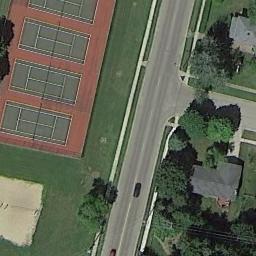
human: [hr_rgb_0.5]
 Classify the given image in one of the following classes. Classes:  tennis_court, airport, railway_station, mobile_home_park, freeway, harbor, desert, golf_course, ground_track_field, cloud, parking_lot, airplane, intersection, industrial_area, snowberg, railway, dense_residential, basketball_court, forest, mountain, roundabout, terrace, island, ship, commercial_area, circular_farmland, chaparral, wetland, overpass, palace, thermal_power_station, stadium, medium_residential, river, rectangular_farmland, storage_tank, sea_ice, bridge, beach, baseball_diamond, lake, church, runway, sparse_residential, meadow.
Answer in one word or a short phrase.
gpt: tennis_court